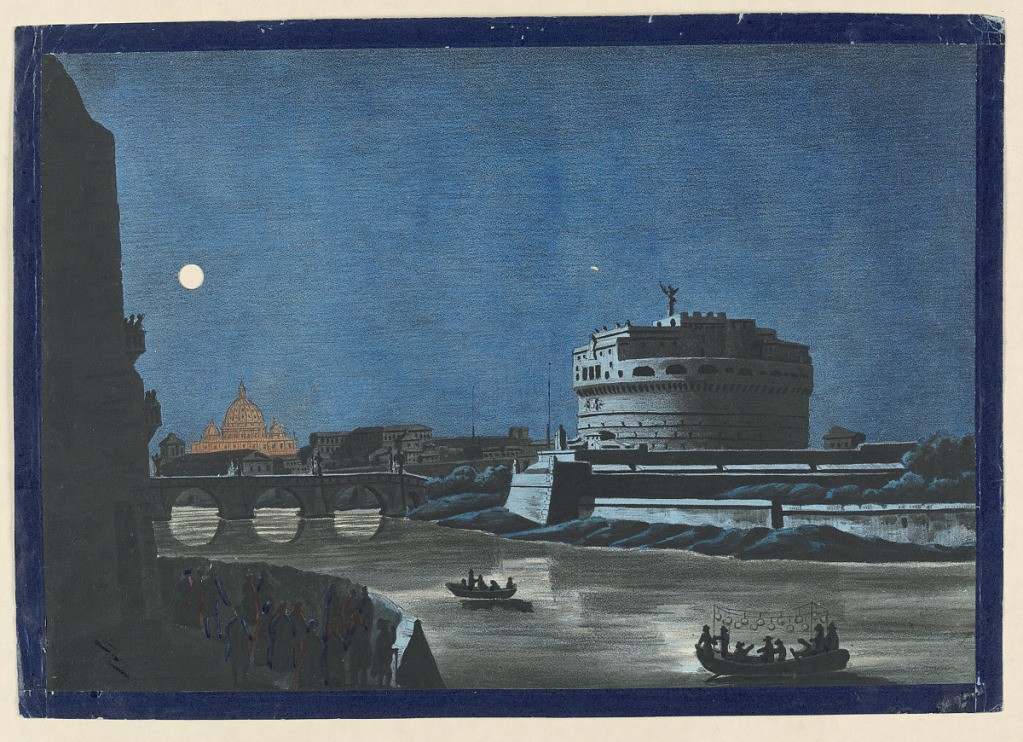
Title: Peep-Show Picture, View of the Castel de St. Angelo and St. Peter's, Rome
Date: ca. 1790
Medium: Lithograph with brush and watercolor on paper, pricked
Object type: Peep-show print
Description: Two small boats are seen in the Tiber. Figures silhouetted in them and in the left foreground. Full moon cut out. St. Peter's and lights on the Ponte S. Angelo pricked.